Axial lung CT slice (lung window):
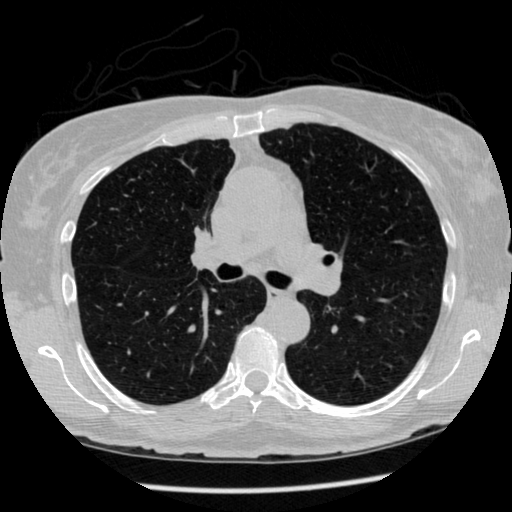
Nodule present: no